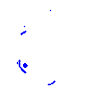
Particle: pion